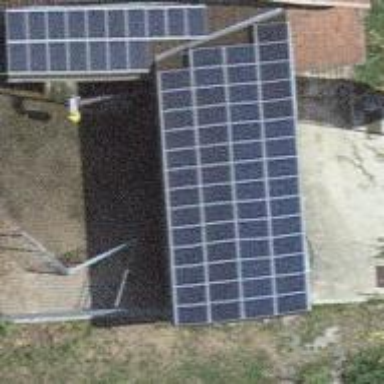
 consisting of solar photovoltaic panels."